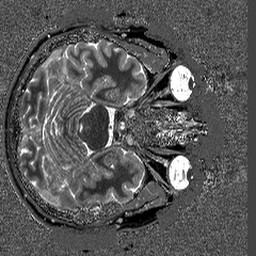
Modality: T1map
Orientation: axial
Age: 62
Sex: male
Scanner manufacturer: siemens
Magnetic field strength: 3 T
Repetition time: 5 s
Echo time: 0.00298 s